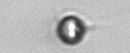
Label: Acanthoica_quattrospina